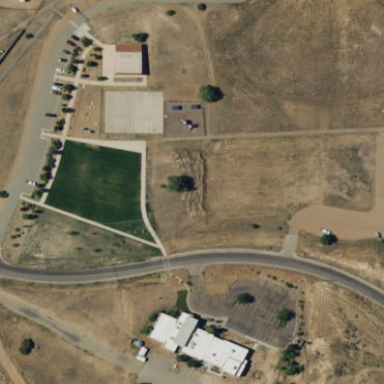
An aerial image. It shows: Unpaved surface parking area.